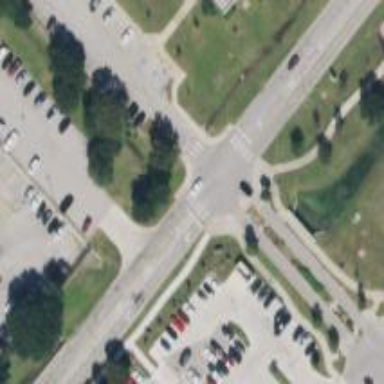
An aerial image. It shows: Marked crossing on the road.